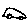
Label: car